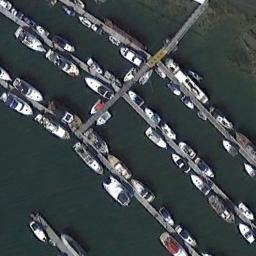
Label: harbor